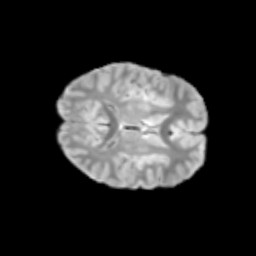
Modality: T2w
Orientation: axial
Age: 9
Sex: male
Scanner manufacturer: siemens
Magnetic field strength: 3 T
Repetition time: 3.8 s
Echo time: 0.07 s